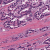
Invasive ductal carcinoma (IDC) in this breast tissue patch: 1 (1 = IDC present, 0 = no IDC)